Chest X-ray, PA view. Patient: 17 years old, sex M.
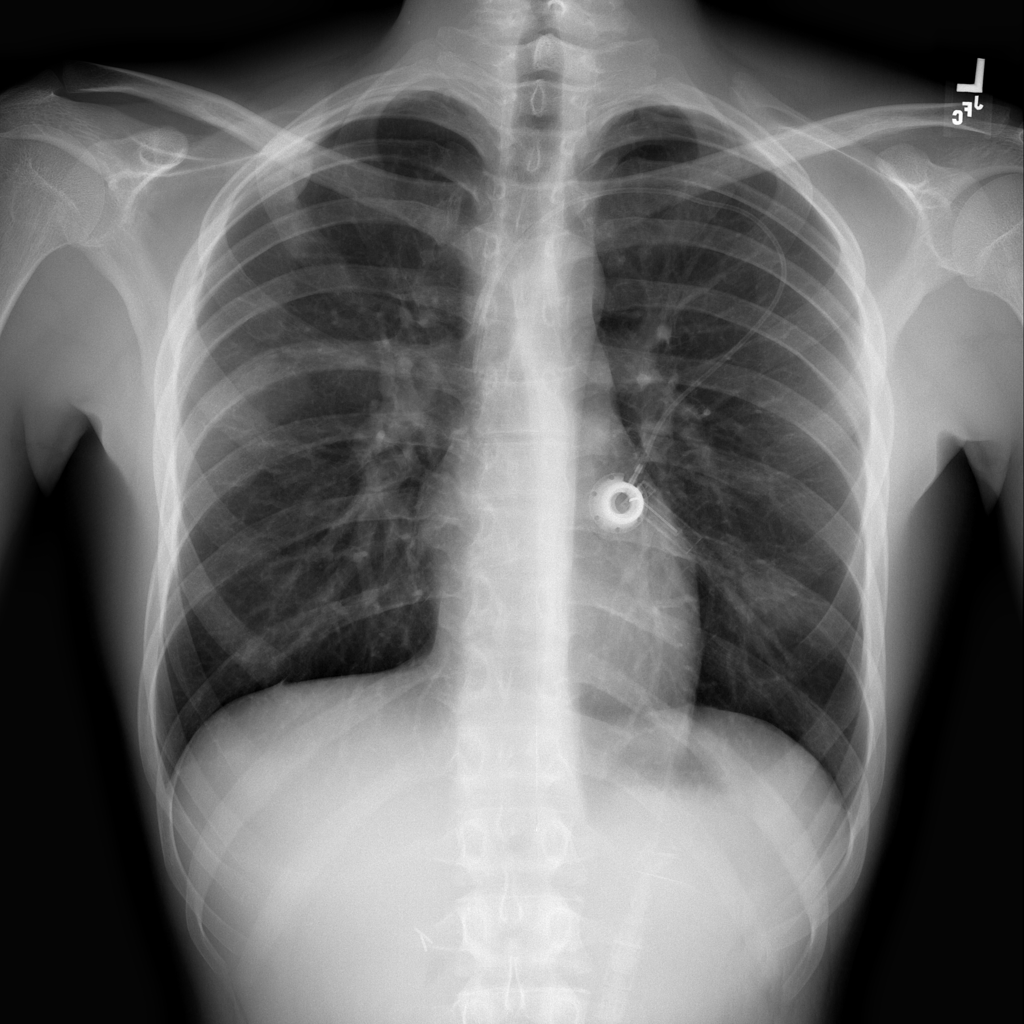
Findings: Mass